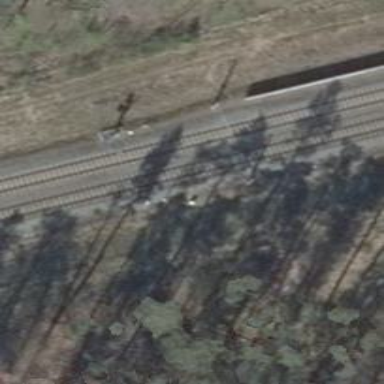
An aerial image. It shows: Railway signal.